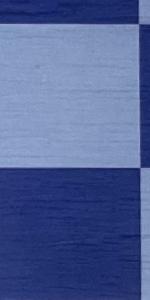
Label: Empty